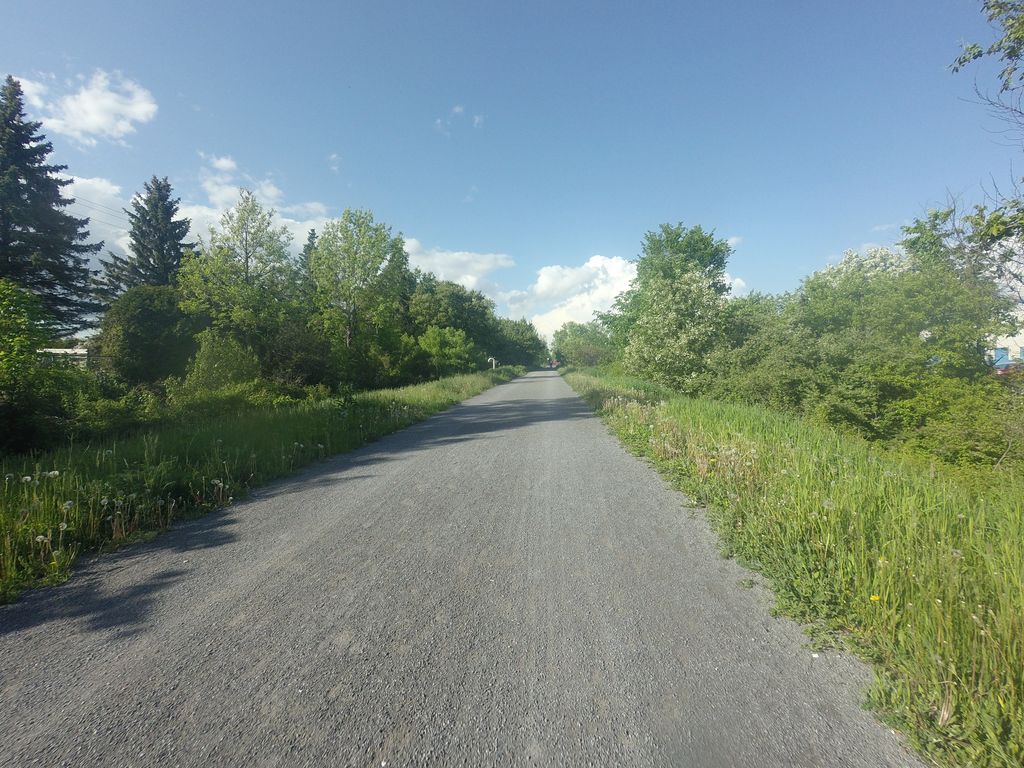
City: ottawa-gatineau